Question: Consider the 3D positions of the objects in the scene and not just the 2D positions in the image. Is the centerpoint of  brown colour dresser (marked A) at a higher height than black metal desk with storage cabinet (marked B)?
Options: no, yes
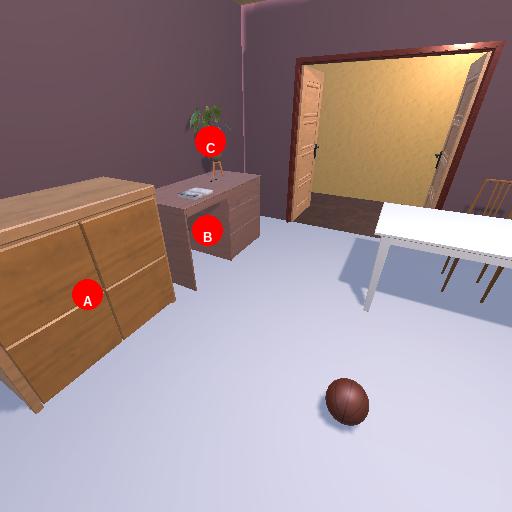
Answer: no